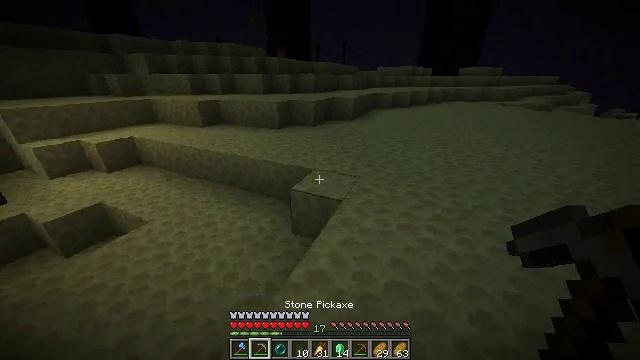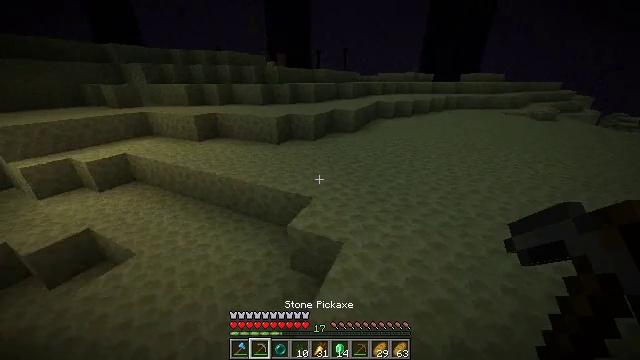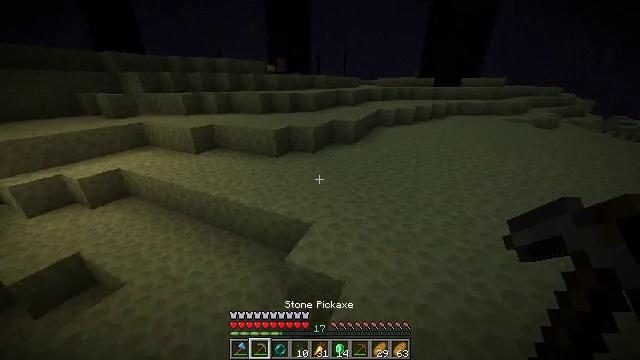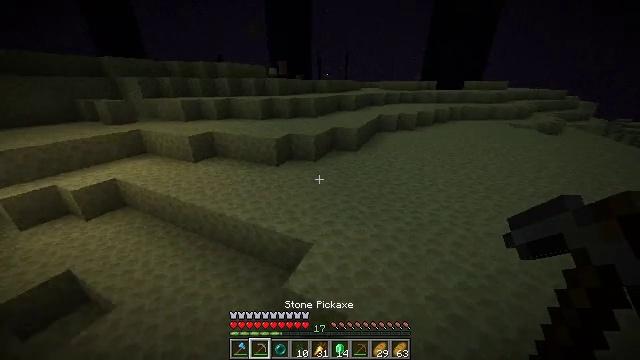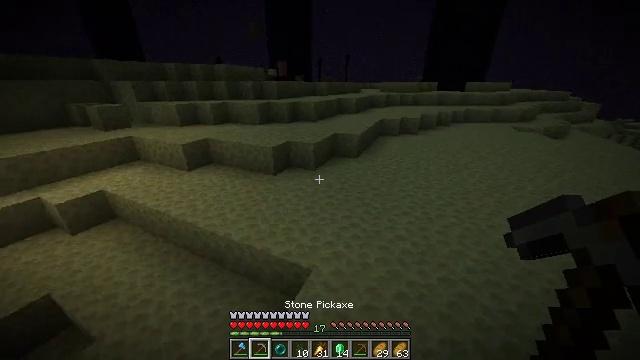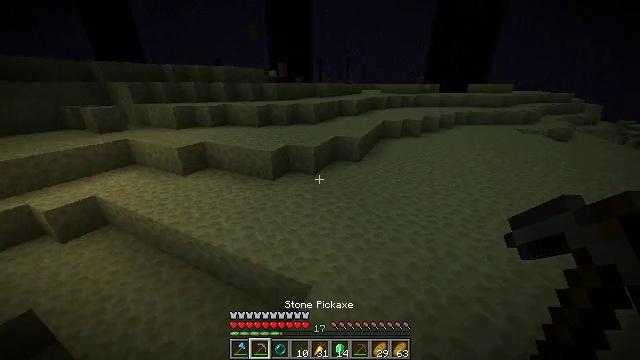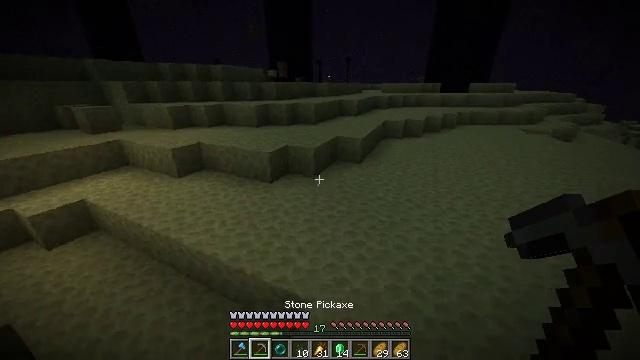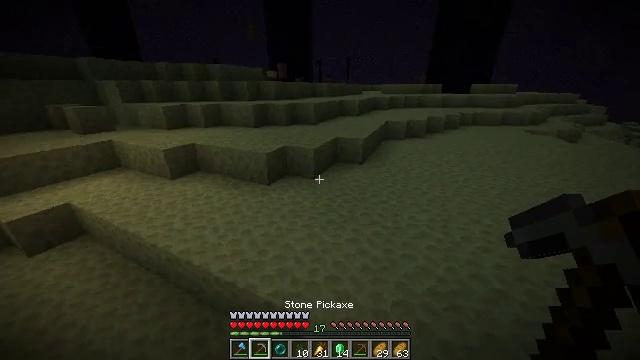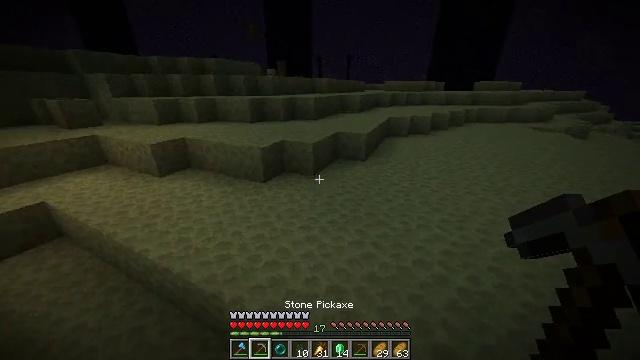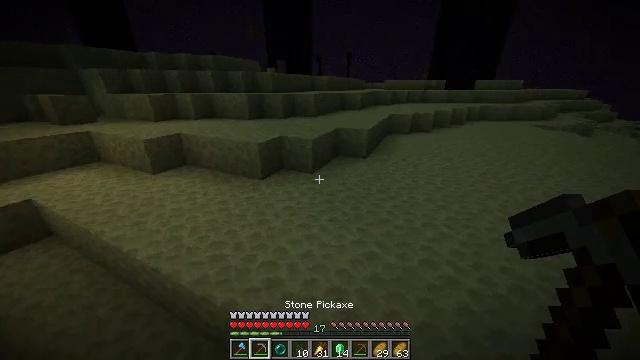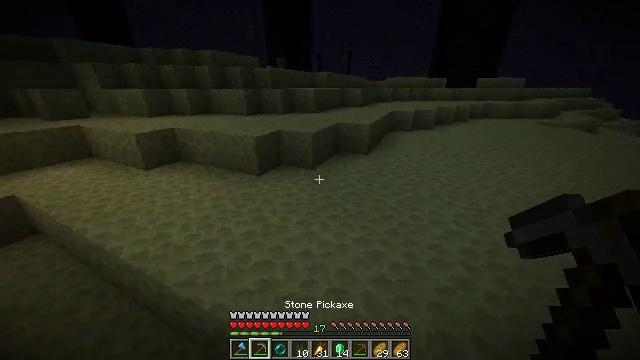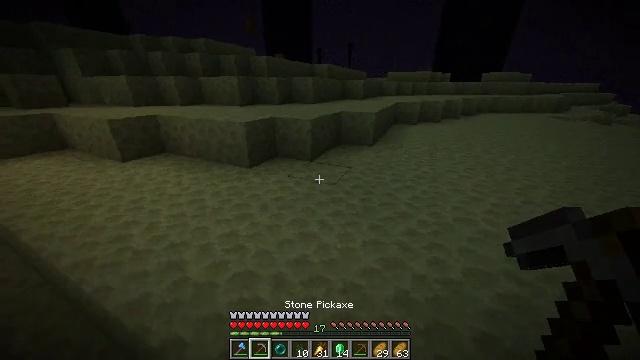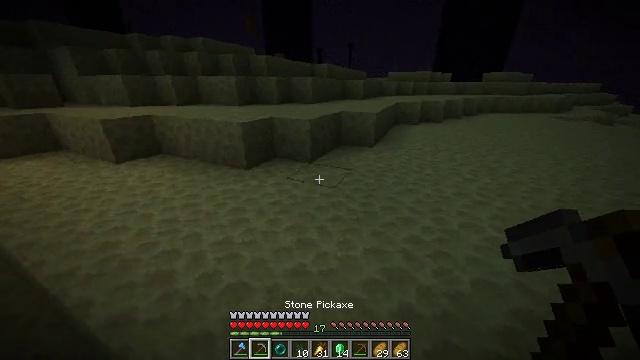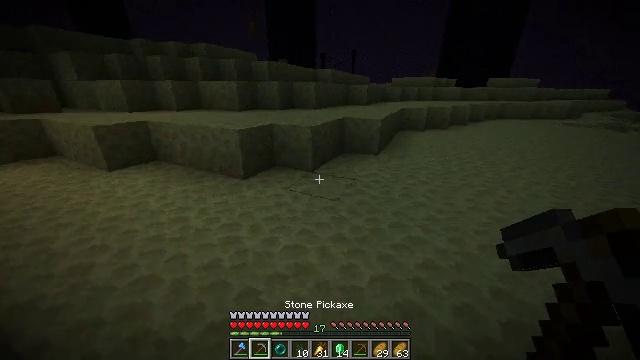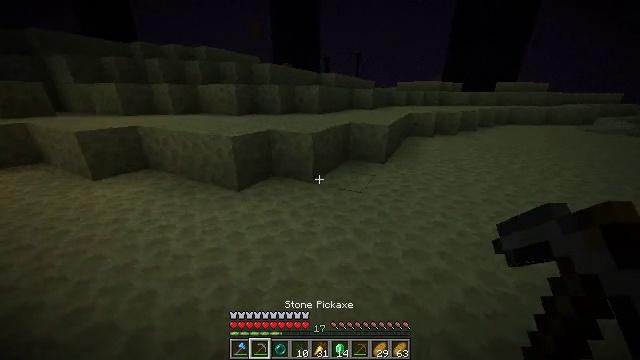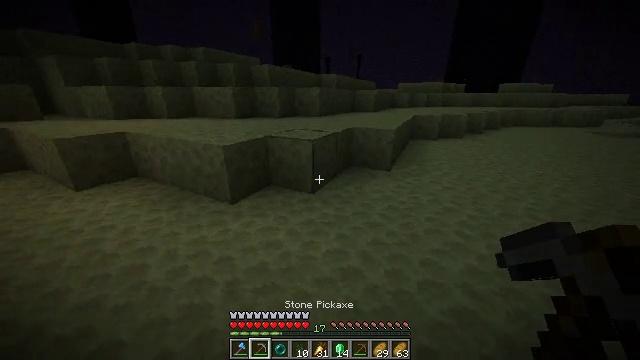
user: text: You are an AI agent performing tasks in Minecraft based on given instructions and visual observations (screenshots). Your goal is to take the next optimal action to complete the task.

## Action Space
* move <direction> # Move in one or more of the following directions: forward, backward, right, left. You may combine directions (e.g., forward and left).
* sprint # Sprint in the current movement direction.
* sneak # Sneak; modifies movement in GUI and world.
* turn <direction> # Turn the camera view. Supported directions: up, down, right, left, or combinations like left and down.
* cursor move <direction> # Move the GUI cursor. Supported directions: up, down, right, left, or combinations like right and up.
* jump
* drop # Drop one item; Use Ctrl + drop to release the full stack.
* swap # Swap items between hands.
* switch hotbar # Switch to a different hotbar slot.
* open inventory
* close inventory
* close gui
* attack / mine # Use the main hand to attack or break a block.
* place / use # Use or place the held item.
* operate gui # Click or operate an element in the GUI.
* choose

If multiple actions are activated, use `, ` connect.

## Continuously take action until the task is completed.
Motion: motion action
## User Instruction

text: Break some end stone blocks.
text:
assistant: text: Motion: move forward, sprint, jump
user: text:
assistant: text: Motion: move forward, sprint, jump
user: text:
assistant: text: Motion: move forward, sprint, jump
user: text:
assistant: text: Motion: move forward, sprint, jump
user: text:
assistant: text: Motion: move forward, sprint, jump
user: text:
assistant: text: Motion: move forward, sprint
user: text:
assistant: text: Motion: move forward, sprint
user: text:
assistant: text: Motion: move forward, sprint
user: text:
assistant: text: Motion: move forward, sprint
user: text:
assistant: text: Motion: move forward, sprint
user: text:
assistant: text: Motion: move forward, sprint
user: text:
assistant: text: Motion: move forward
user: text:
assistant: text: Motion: move forward, turn up
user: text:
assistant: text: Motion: move forward, turn up
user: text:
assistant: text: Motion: move forward
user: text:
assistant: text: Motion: move forward
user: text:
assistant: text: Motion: move forward, attack / mine
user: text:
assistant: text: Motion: move forward, attack / mine
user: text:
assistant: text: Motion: move forward, attack / mine
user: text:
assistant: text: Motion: move forward, attack / mine
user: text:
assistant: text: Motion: move forward, attack / mine
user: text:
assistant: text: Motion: attack / mine
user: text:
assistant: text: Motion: attack / mine
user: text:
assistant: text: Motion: attack / mine
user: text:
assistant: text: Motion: attack / mine
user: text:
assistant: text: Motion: attack / mine
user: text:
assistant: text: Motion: attack / mine
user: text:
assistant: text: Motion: attack / mine
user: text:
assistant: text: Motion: attack / mine
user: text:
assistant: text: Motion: attack / mine